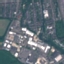
Land use / land cover: Industrial